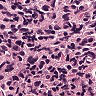
Metastatic tissue present: yes